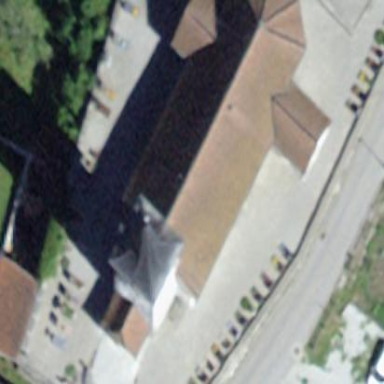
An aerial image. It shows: Church which is place of worship.